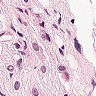
Metastatic tissue present: yes